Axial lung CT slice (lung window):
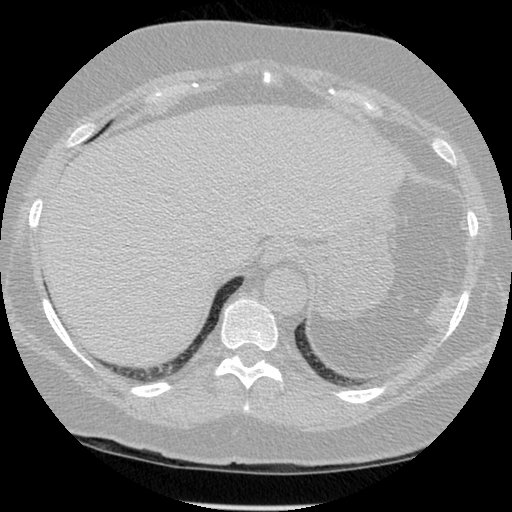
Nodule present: no